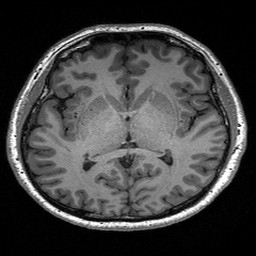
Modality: T1w
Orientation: coronal
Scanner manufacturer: siemens
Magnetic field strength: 3 T